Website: macys
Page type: billing-address
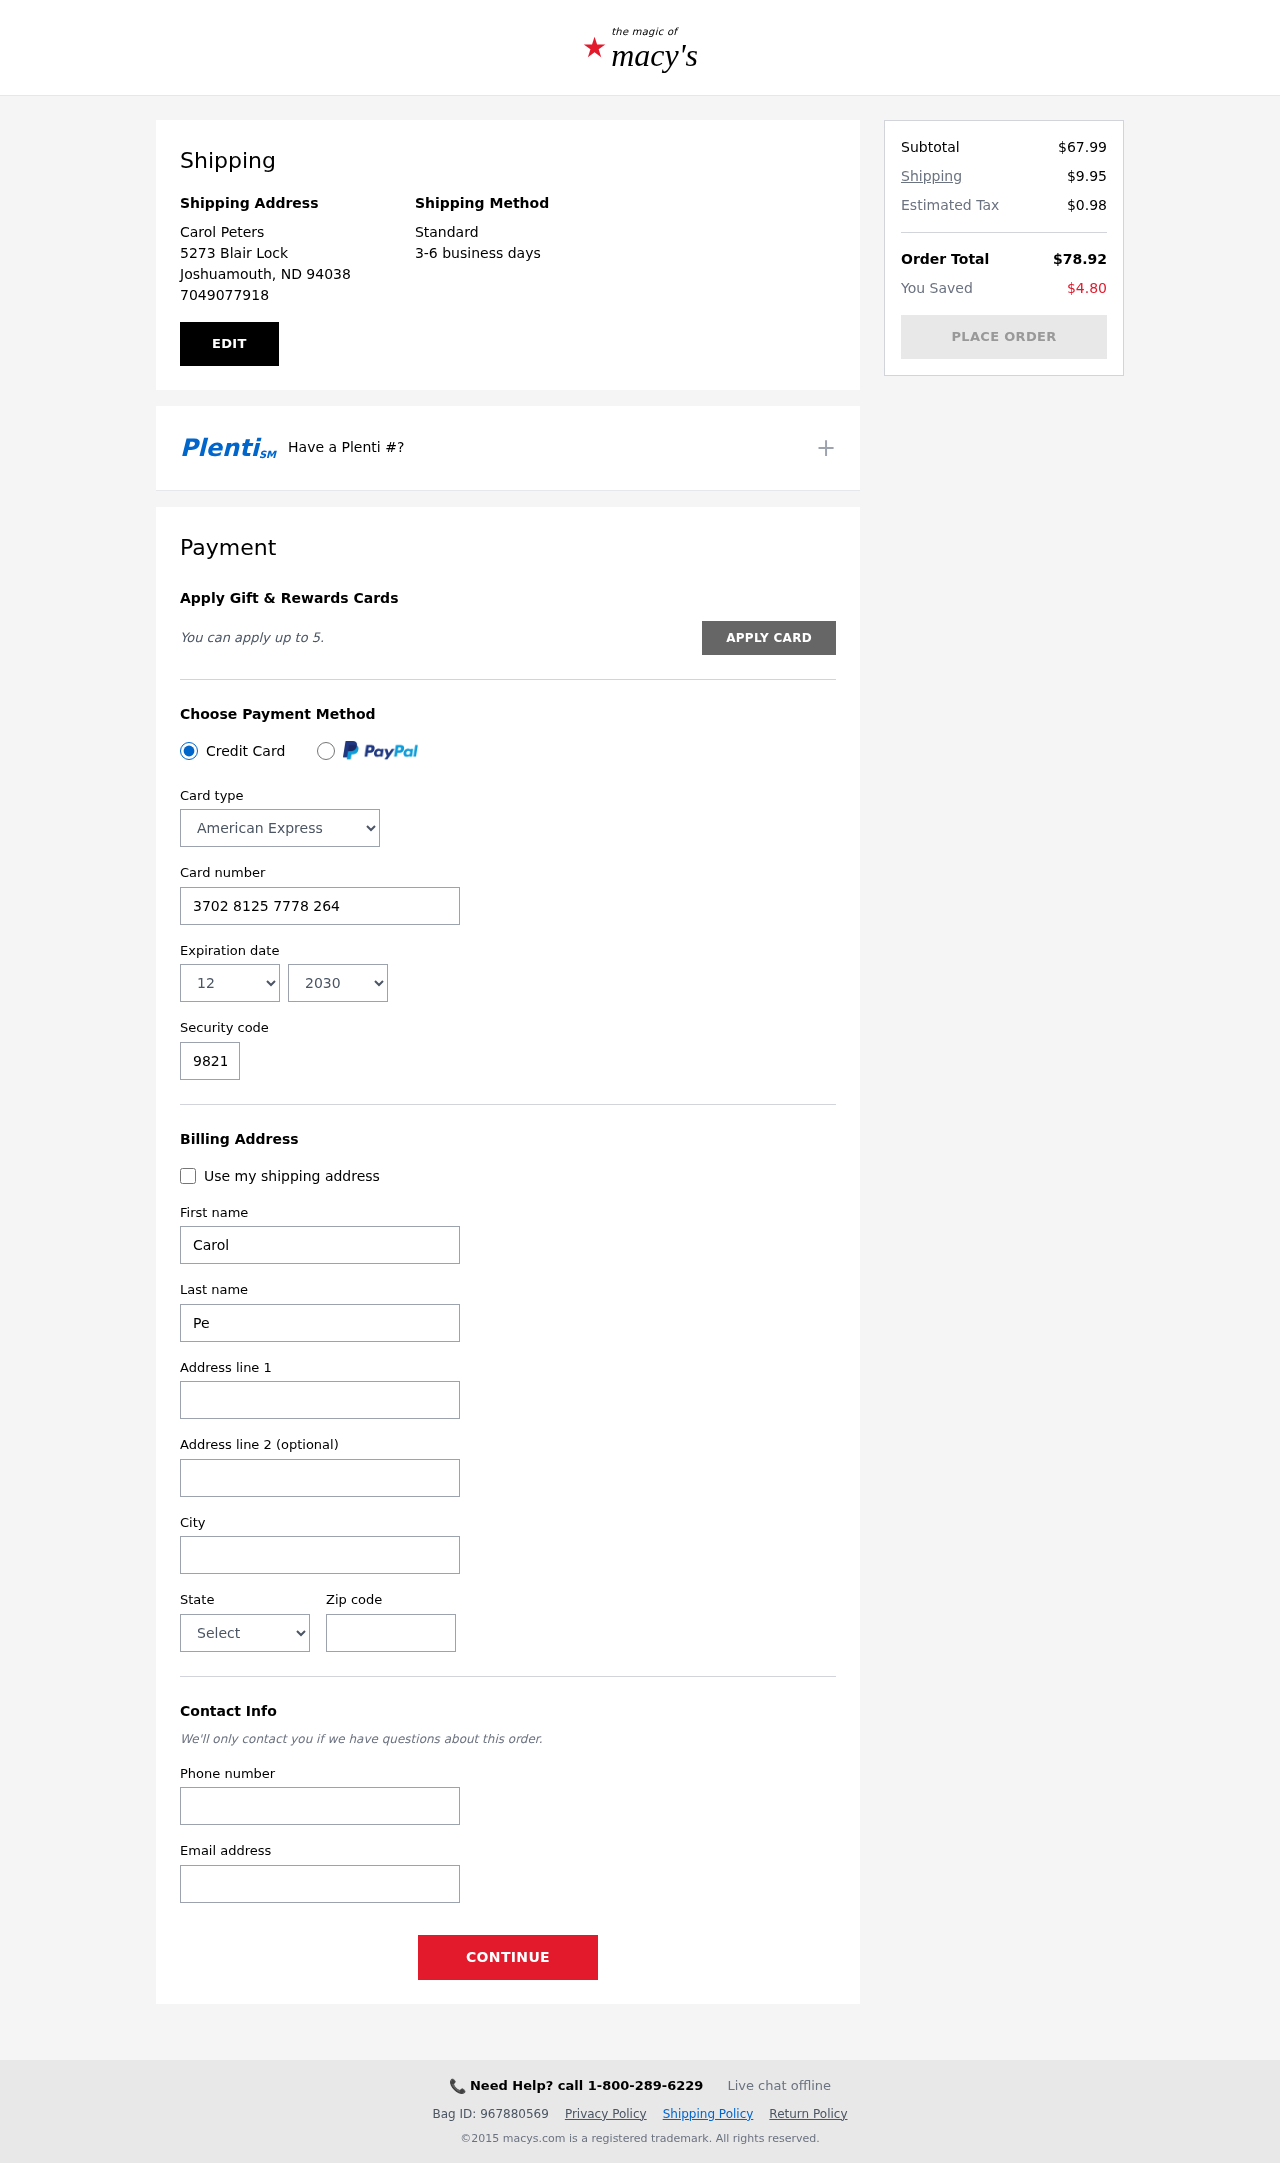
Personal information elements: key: PII_CARD_CVV
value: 9821
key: PII_CARD_EXPIRY_MONTH
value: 12
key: PII_CARD_EXPIRY_YEAR
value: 30
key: PII_CARD_NUMBER
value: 3702 8125 7778 264
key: PII_CARD_TYPE
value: American Express
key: PII_CITY
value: Joshuamouth
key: PII_CITY_STATE_ZIP
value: Joshuamouth, ND 94038
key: PII_EMAIL
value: cpeters@gmail.com
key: PII_FIRSTNAME
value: Carol
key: PII_FULLNAME
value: Carol Peters
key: PII_LASTNAME
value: Peters
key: PII_PHONE
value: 7049077918
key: PII_POSTCODE
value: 94038
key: PII_STATE
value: North Dakota
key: PII_STREET
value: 5273 Blair Lock
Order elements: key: ORDER_SUBTOTAL
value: $67.99
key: ORDER_SHIPPING_COST
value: $9.95
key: ORDER_TAX
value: $0.98
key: ORDER_TOTAL
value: $78.92
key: ORDER_SAVINGS
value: $4.80